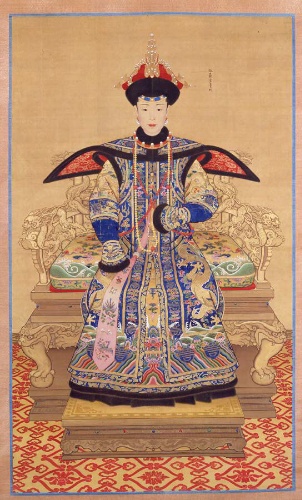
Artist: Unidentified artist
Date: 19th century
Object type: Hanging scroll
Classification: Paintings
Medium: Hanging scroll; ink and color on silk
Culture: China
Period: Qing dynasty (1644–1911)
Dimensions: Image: 72 3/4 × 43 1/8 in. (184.8 × 109.5 cm)
Overall with mounting: 8 ft. 3 3/4 in. × 50 1/2 in. (253.4 × 128.3 cm)
Overall with knobs: 8 ft. 3 3/4 in. × 54 1/2 in. (253.4 × 138.4 cm)
Department: Asian Art
Credit line: Rogers Fund, 1942
Accession year: 1942
Repository: Metropolitan Museum of Art, New York, NY
Tags: Portraits|Dragons|Thrones|Women